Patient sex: F
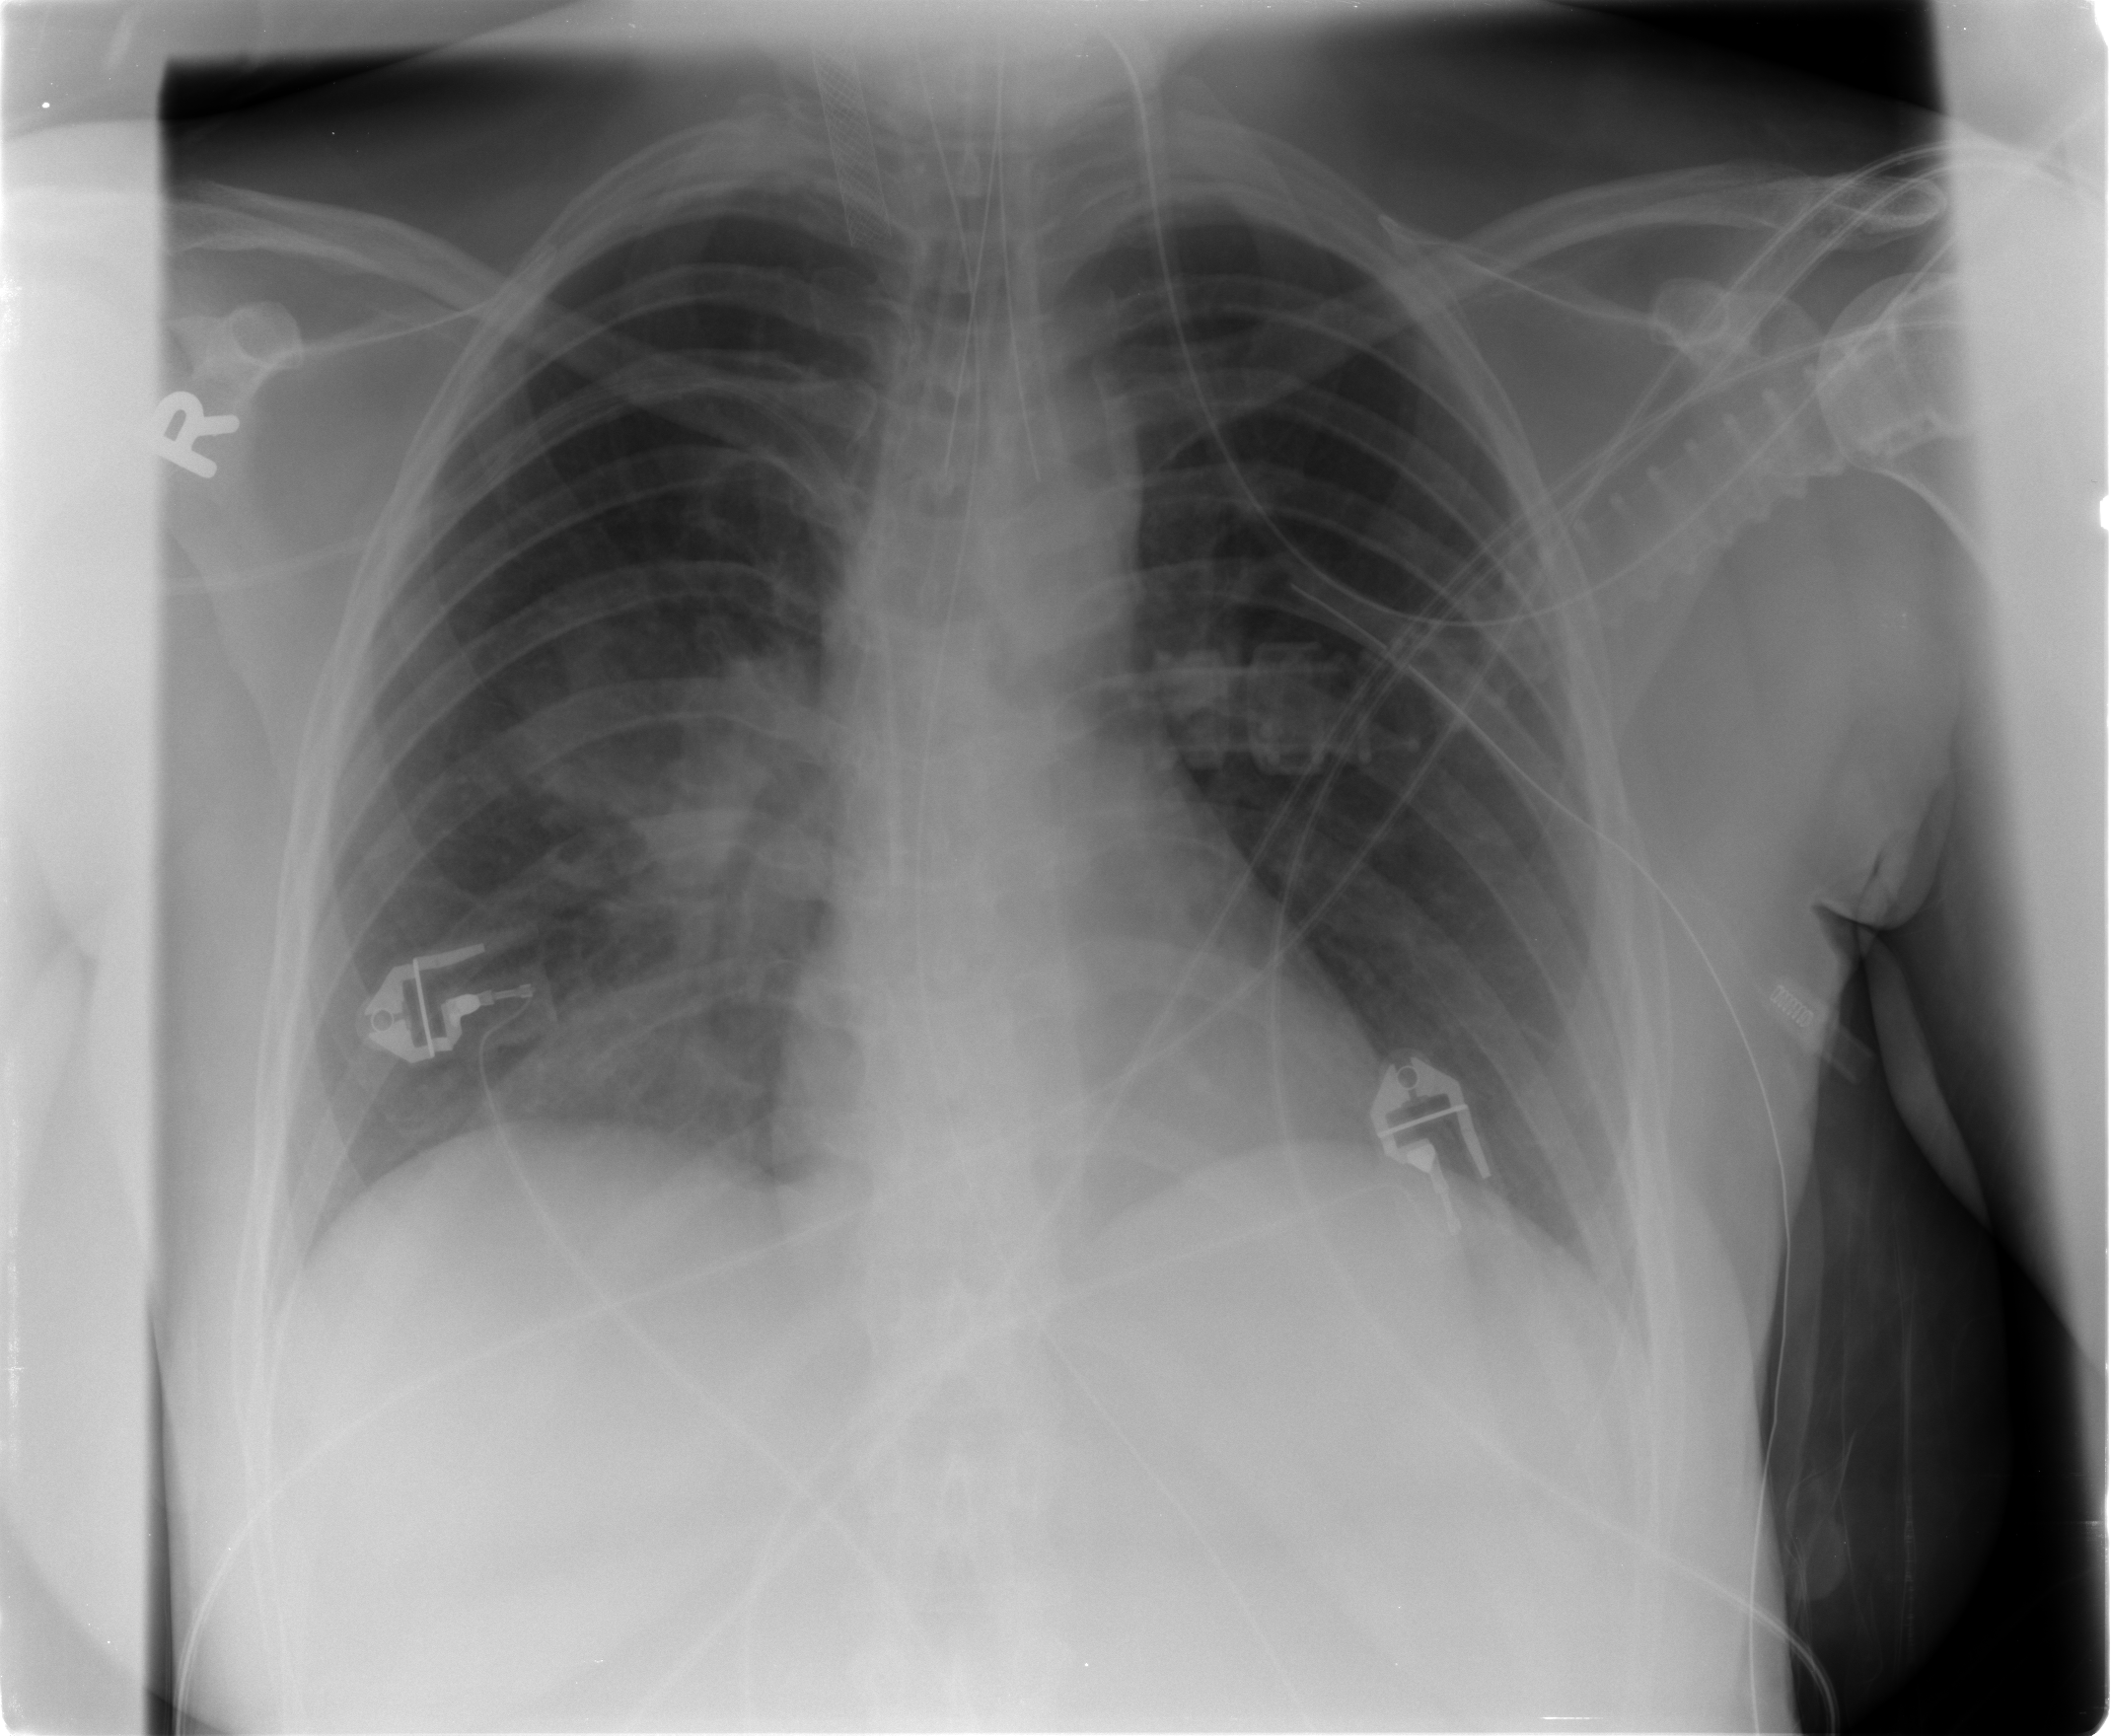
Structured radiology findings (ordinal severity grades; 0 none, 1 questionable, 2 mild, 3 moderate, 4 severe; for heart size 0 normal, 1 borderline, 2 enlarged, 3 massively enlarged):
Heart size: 0
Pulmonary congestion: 0
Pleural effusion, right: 0
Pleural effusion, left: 0
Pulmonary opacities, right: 2
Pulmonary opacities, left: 0
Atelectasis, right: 2
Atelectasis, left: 0